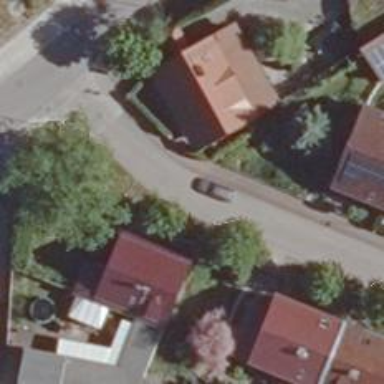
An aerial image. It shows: Residential road with asphalt surface and sidewalk on the left side.